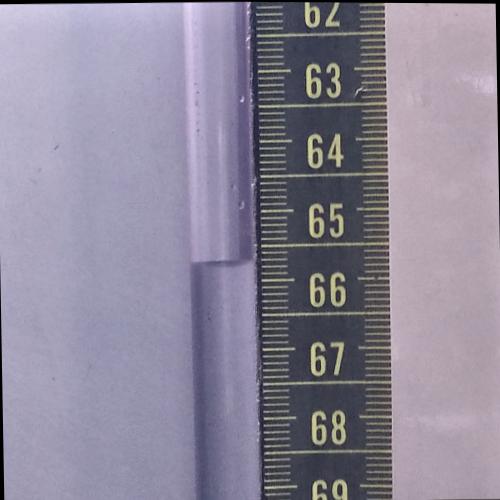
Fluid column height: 65.7 cm